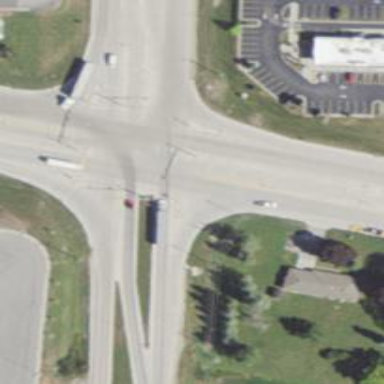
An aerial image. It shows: Secondary link road.